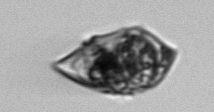
Label: Gyrodinium